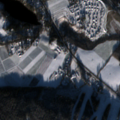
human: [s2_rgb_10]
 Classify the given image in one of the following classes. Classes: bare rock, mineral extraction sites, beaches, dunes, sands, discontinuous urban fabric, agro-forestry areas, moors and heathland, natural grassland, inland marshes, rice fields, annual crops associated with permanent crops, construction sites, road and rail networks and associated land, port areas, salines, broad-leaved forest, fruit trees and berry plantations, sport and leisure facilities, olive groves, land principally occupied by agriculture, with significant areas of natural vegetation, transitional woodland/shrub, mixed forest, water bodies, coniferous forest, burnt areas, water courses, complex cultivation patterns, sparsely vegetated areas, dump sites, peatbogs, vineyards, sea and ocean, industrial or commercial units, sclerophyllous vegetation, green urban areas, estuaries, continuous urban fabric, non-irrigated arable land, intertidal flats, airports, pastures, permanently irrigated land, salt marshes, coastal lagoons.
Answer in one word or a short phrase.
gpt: discontinuous urban fabric, sport and leisure facilities, non-irrigated arable land, coniferous forest, mixed forest, water bodies